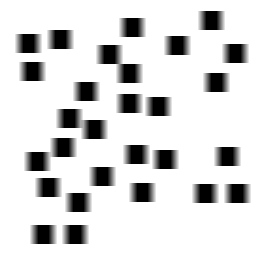
Squares: 28
Triangles: 0
Stars: 0
Total shapes: 28